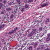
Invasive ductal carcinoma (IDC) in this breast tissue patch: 0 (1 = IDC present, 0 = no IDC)